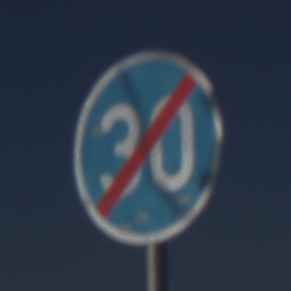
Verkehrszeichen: EndeMindestgeschwindigkeit
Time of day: MorningAfternoon
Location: Outdoor (Nature)
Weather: PartlyCloudy
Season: NotSpecified
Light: Natural